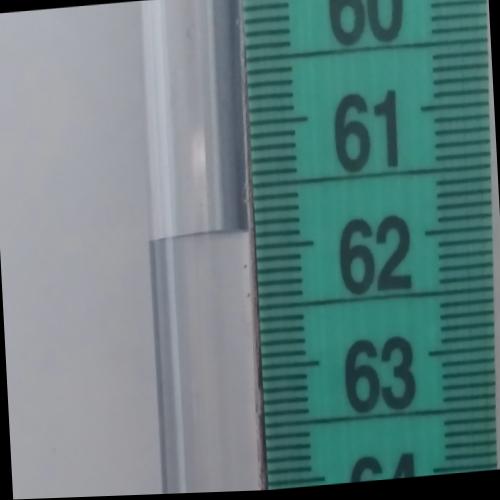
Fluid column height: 61.9 cm